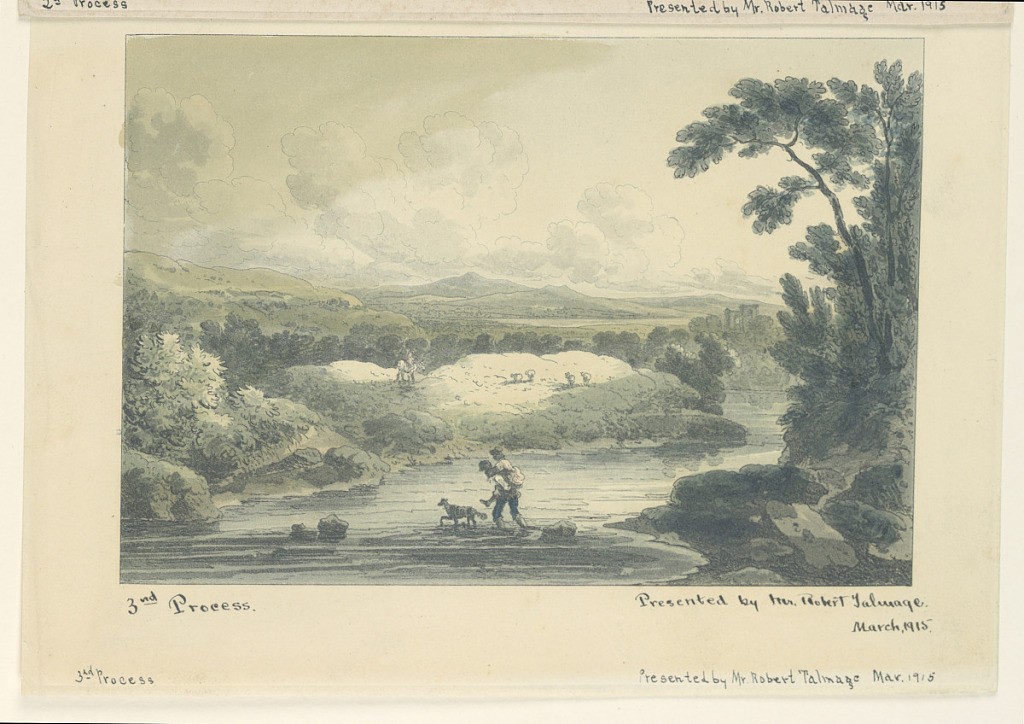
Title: Pastoral Scene, 3rd process
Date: ca. 1840
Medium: Colored aquatint on paper
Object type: Print
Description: Fragment of an 1840 "papier print" or wallpaper.